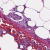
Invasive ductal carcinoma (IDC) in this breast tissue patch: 0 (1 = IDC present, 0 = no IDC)